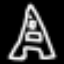
Label: The Eiffel Tower